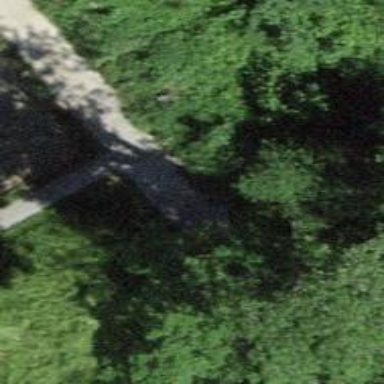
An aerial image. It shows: Unpaved track with grade2 quality type.